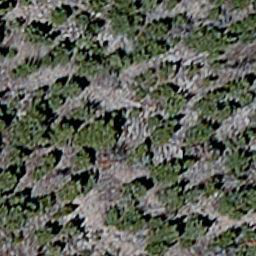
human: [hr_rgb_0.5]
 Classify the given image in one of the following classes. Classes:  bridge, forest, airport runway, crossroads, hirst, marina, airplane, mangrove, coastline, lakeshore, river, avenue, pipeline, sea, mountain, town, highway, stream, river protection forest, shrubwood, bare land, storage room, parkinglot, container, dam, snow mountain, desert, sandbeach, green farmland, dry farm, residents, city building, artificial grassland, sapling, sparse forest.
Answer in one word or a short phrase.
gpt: sparse forest